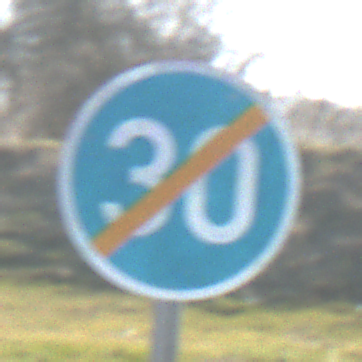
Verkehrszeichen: EndeMindestgeschwindigkeit
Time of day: MorningAfternoon
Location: Outdoor (Nature)
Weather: PartlyCloudy
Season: NotSpecified
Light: Natural